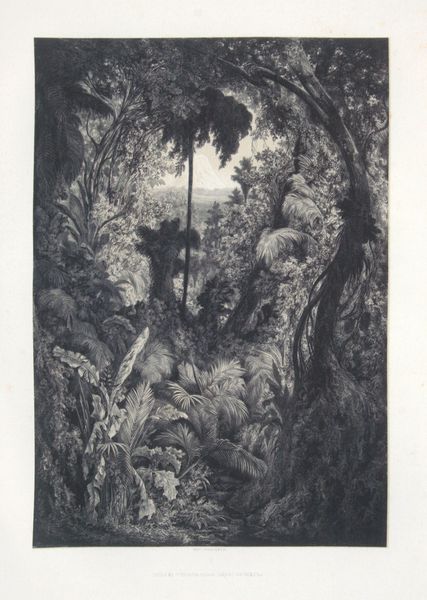
Titel: Blick auf den Vulkan Tolima
Künstler: Albert Berg
Standort: Bonn
Institution: Universitäts- und Landesbibliothek
Schlagwörter: baum, blätter, dunkel, feder, himmel, laub, schatten, weiß, bäume, landschaft, grau, hell, licht, schwarz, zeichnung, ausblick, gräser, horizont, natur, büsche, blatt, pflanze, pflanzen, wald, papier, grafik, graphik, stämme, wild, farn, palme, tusche, durchblick, druck, druckgraphik, schwarz weiß, blattwerk, urwald, wildnis, farne, dschungel, schlingpflanzen, amazonas, liane, ferderzeichnung, tropisch, tropen, expedition, monchrom, blätterwald, zuckerhut